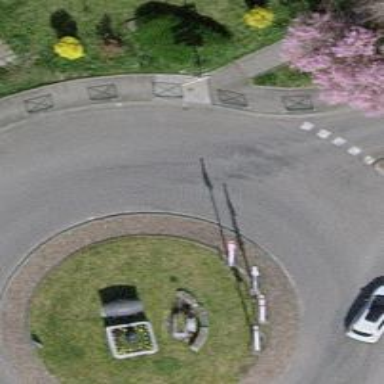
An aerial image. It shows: Tertiary road made of asphalt leading to roundabout junction.